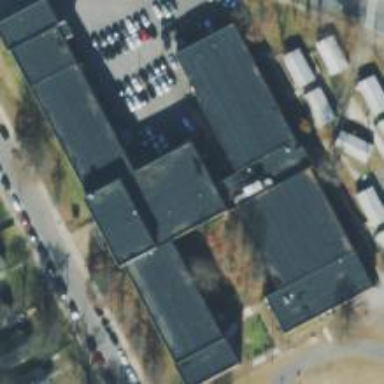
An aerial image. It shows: School building.